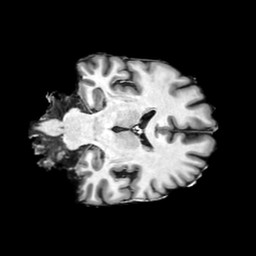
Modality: T1w
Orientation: coronal
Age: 64
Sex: male
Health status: ill